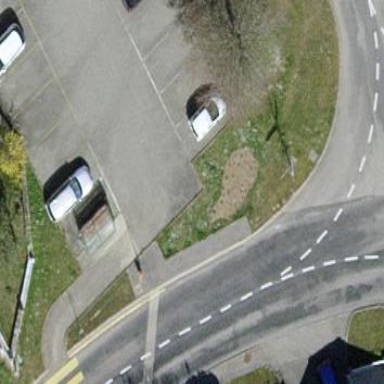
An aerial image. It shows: Parking area.